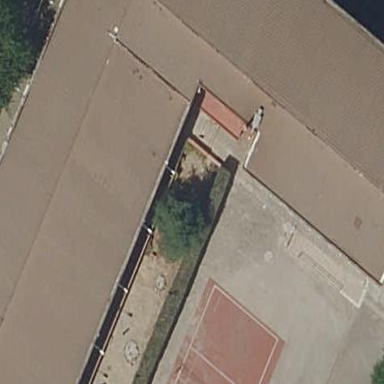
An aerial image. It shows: School building.